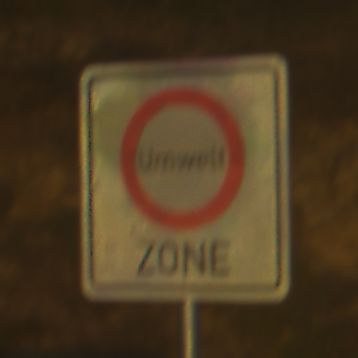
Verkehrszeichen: BeginnUmweltzone
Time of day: SunriseSunset
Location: Outdoor (RoadRail)
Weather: PartlyCloudy
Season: NotSpecified
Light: Natural